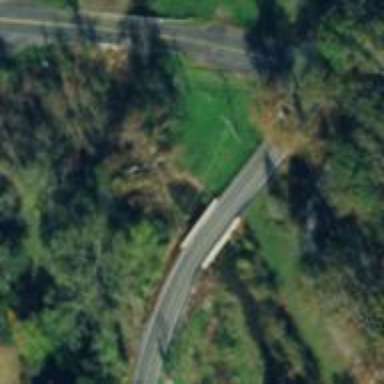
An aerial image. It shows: Tertiary road made of asphalt passing over slab bridge.